Field crop: maize
Growth stage: 1
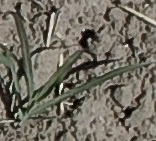
Species: sorghum